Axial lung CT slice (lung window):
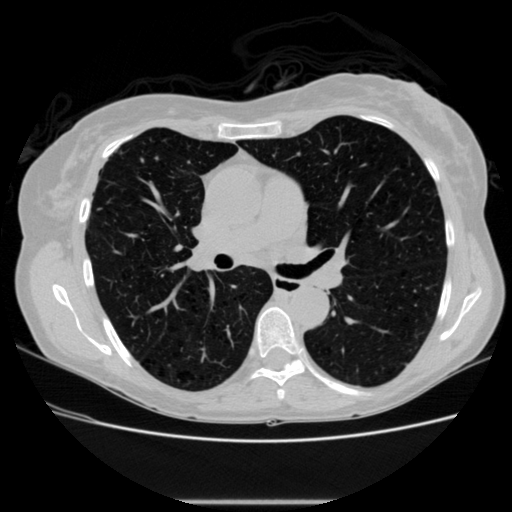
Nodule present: no